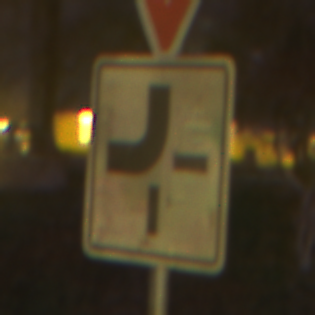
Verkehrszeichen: VerlaufVorfahrtsstrasse2
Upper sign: VorfahrtGewaehren
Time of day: Night
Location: Outdoor (Suburban)
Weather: Clear
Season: NotSpecified
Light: Artificial